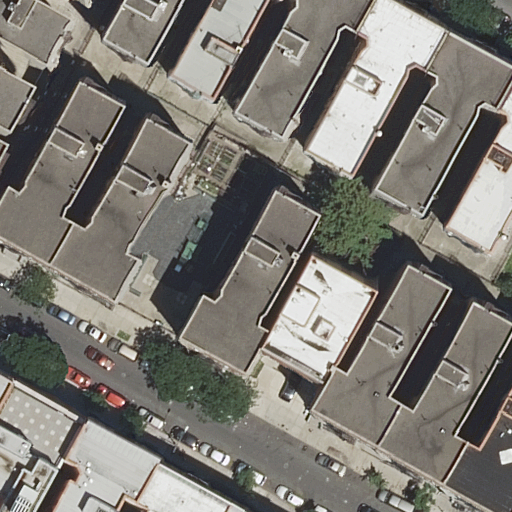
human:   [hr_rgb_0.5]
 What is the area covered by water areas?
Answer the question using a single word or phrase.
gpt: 0m2

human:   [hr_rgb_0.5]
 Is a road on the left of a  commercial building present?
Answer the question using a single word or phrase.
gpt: no

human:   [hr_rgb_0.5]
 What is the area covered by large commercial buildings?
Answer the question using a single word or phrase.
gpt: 0m2

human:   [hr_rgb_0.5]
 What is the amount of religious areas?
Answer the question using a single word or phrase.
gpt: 0

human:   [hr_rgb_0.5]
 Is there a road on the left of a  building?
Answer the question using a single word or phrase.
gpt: yes

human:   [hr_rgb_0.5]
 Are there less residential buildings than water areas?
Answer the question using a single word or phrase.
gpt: no

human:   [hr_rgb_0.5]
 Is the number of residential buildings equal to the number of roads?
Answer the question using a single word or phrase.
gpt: no

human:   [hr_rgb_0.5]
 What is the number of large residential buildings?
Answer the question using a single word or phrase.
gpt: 0

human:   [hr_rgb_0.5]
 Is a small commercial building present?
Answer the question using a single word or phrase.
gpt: no

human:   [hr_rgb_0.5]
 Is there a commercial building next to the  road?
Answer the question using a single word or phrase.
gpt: no

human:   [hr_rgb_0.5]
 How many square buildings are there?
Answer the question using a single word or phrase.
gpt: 0

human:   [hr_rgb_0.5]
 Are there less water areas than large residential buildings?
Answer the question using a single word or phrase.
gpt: no

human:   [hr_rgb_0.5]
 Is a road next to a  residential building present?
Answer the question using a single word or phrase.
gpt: yes

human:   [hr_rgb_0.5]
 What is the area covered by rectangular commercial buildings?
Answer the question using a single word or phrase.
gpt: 0m2

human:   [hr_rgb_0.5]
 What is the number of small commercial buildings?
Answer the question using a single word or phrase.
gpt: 0

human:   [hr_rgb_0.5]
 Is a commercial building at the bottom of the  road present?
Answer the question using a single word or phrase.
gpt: no

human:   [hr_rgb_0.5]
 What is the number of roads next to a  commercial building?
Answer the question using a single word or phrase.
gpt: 0

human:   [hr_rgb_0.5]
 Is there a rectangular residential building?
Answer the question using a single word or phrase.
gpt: yes

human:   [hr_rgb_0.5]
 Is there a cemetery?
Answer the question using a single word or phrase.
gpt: no

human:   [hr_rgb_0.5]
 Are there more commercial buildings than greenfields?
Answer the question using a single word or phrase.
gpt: no

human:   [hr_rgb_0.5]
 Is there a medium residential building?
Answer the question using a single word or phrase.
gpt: yes

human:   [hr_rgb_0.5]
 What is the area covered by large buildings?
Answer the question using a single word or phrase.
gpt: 0m2

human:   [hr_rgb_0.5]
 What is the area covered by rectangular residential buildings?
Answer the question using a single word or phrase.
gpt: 937m2

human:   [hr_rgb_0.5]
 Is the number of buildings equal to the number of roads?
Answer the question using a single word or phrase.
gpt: no

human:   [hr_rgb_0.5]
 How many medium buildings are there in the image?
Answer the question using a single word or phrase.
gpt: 12

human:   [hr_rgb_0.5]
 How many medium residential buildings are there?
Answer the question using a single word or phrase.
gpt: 12

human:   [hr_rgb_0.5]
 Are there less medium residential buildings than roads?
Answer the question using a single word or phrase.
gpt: no

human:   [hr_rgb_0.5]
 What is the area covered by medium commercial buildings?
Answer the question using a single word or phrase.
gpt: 0m2

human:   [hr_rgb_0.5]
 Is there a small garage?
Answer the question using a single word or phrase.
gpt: no

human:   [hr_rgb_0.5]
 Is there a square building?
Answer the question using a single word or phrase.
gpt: no

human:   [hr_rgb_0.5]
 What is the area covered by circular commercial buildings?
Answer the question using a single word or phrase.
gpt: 0m2

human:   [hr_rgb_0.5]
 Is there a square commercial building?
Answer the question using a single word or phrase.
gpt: no

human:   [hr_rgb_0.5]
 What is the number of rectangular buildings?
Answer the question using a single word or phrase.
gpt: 12

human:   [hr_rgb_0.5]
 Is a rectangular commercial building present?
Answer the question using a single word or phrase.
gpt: no

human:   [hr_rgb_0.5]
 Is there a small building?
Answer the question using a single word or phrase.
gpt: yes

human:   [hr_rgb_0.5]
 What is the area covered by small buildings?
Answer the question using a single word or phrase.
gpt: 170m2